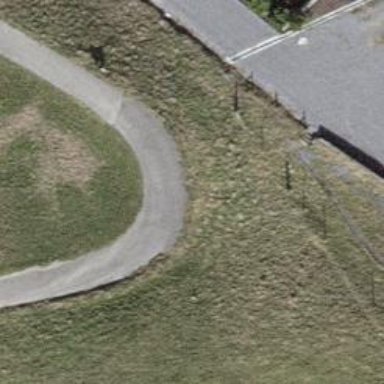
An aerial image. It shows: Grass driveway.